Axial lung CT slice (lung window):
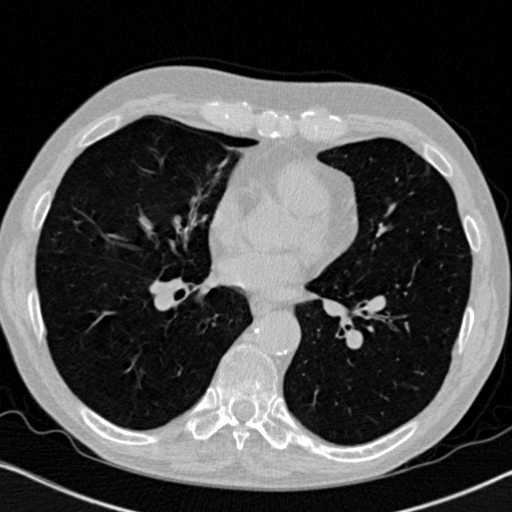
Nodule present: no